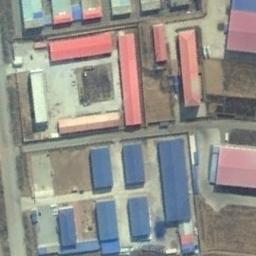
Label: industrial_area